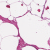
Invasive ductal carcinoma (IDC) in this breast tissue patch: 0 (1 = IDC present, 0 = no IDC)